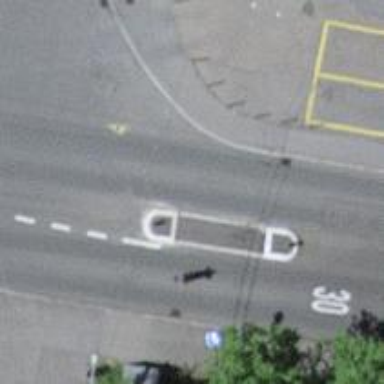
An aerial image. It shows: Residential road with trolley wires.